Field crop: maize
Growth stage: 1
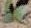
Species: datura